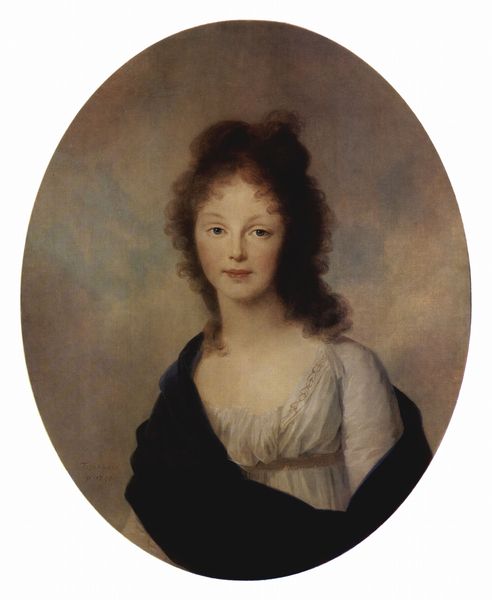
Titel: Porträt der Louise von Preußen, Gemahlin Friedrich Wilhelm III., Oval
Künstler: Johann Heinrich Wilhelm Tischbein
Standort: Sankt Petersburg
Institution: Eremitage
Schlagwörter: blau, dunkel, gemälde, haut, himmel, kopf, körper, umhang, weiß, wolken, mädchen, ocker, ausschnitt, braun, brust, busen, frankreich, frau, frisur, grau, haar, hell, hintergrund, kleid, licht, mund, nase, ohr, orange, pastell, profil, schwarz, stirn, blick, dame, gürtel, rot, schal, tuch, beige, malerei, schleife, jacke, jung, wand, arm, arme, augen, band, blass, bluse, falten, gesicht, kleidung, mensch, spitze, ärmel, bildnis, hals, portrait, porträt, öl, auge, gewand, gold, haare, lange haare, mantel, stoff, stoffe, adel, kind, klassizismus, nachthemd, saum, person, schleifen, augenbrauen, dekollete, dekolletee, dekoltee, frontal, kinn, lippe, lippen, locke, locken, ohren, prinzessin, puder, rouge, schminke, schulter, schultern, schön, seide, oval, passpartout, rund, ton, lächeln, taille, brüste, wangen, mauer, farbe, romantik, blue, oil, red, white, black, bordüre, dress, dunkelblau, face, falte, female, hair, nose, painting, robe, weiblich, woman, atelier, gown, picture, brown, rüsche, rüschen, wange, augenbraue, oberkörper, make up, wimpern, freude, wände, offen, jugend, schönheit, wolkig, scherpe, fräulein, pupille, iris, kraushaar, mauern, clouds, skin, sky, girl, head, red hair, young, eyes, sash, dekolltee, leicht, grund, freundlich, attelier, empire, shawl, chin, mouth, scarf, preußen, decoltee, curls, youth, breast, atellier, knabenhaft, drape, victorian, blu, human, angelika kauffmann, blush, brown hair, cheeks, neck, toga, schall, schwrz, beauty, luftig, passepartout, medieval, eye, cloth, beautiful, brush, lips, pale, redhead, greuze, paint, weißes kleid, cheek, volumen, schattel, forehead, round, decolette, visitenkarte, attellier, schwarzer umhang, chemise, damenbekleidung, cleavage, sombre, white dress, soft, 18. jh, da vinci, brunette, curly hair, brows, curly, somber, leciht, mona lisa, bride, vintage, intense, rosy cheeks, bossom, black shawl, 17c, 18c, eighteen, frizzy, xloth, rove, blqck, shal, shall, paleeyes, cheekspale, vivtorian, black shaw